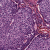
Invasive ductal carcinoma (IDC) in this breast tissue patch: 1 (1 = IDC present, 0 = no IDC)